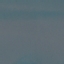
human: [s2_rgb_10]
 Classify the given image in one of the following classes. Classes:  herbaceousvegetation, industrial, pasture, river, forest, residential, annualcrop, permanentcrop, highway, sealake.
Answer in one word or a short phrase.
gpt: SeaLake